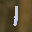
Label: 1